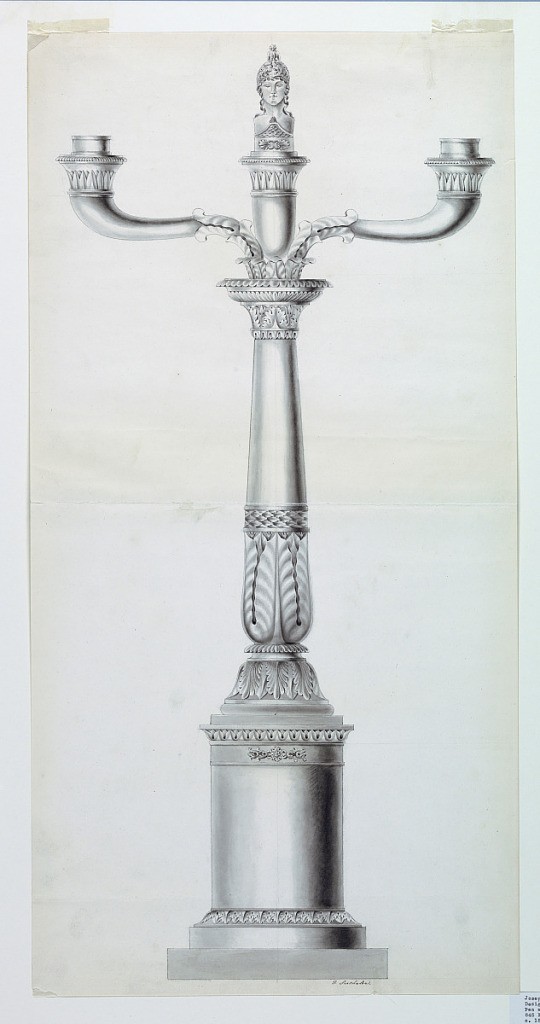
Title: Design for a Candlestick
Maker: Joseph Anton Seethaler II, German, 1799–1868
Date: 1827–1835
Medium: Pen and ink, brush and wash on paper
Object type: Drawing
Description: Two horn-shaped branches with sockets branch off from the top of a column standing upon a round pedestal. A bust of Athena tops the center.